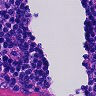
Metastatic tissue present: no